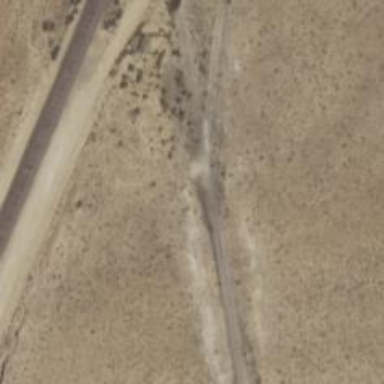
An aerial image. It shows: Abandoned railway.